Interaction volume radius: 5 \u00c5
Interaction volume height: 10 \u00c5
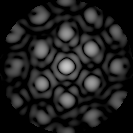
Disorder parameter: 0.2262